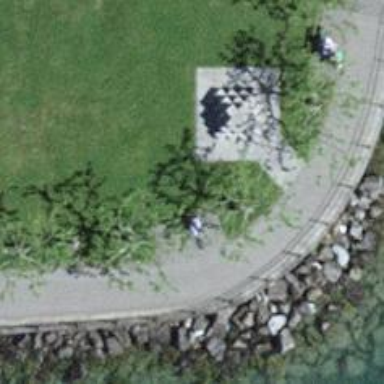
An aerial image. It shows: Bench.